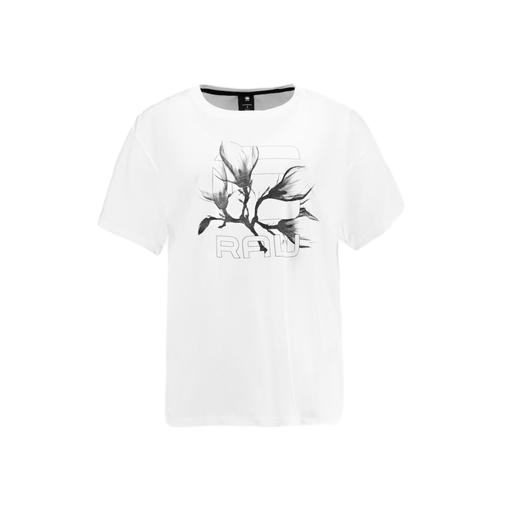
white floral graphic t-shirt, graphic short-sleeve tee, white floral graphic t-shirt only macy, white background